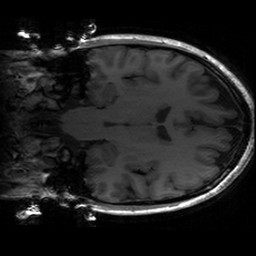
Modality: T1w
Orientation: coronal
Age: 21
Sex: male